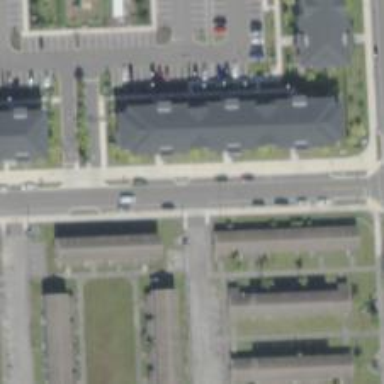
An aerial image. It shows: Residential road with asphalt surface and separate sidewalk.